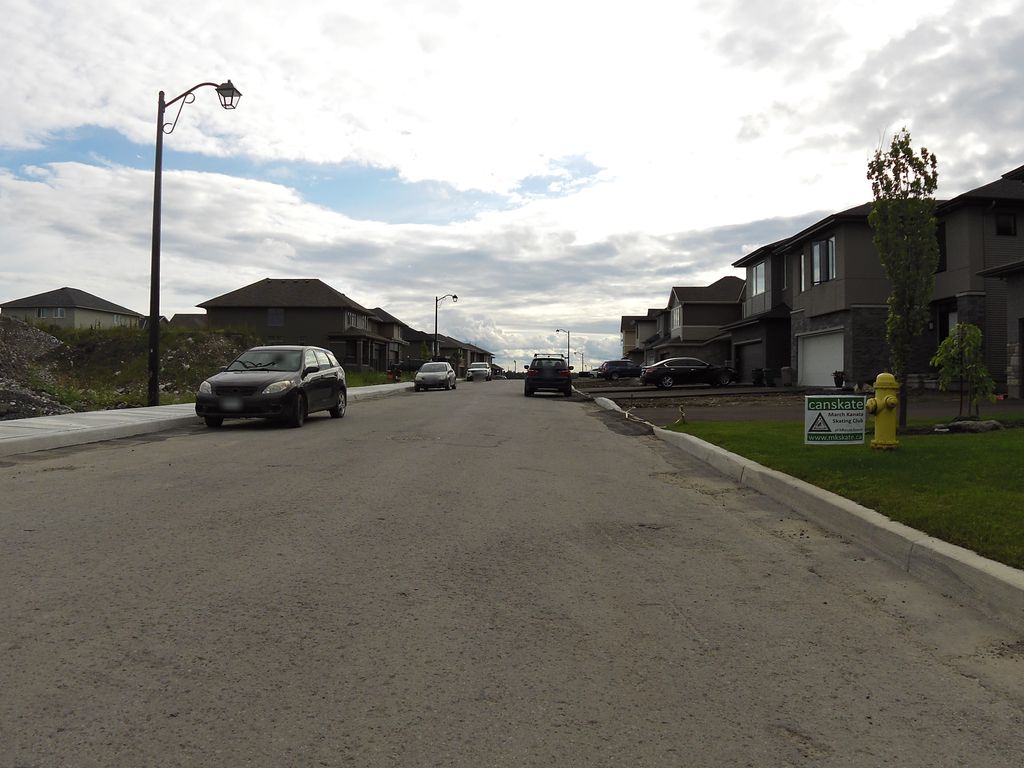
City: ottawa-gatineau